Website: home-depot
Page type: customer-info-address
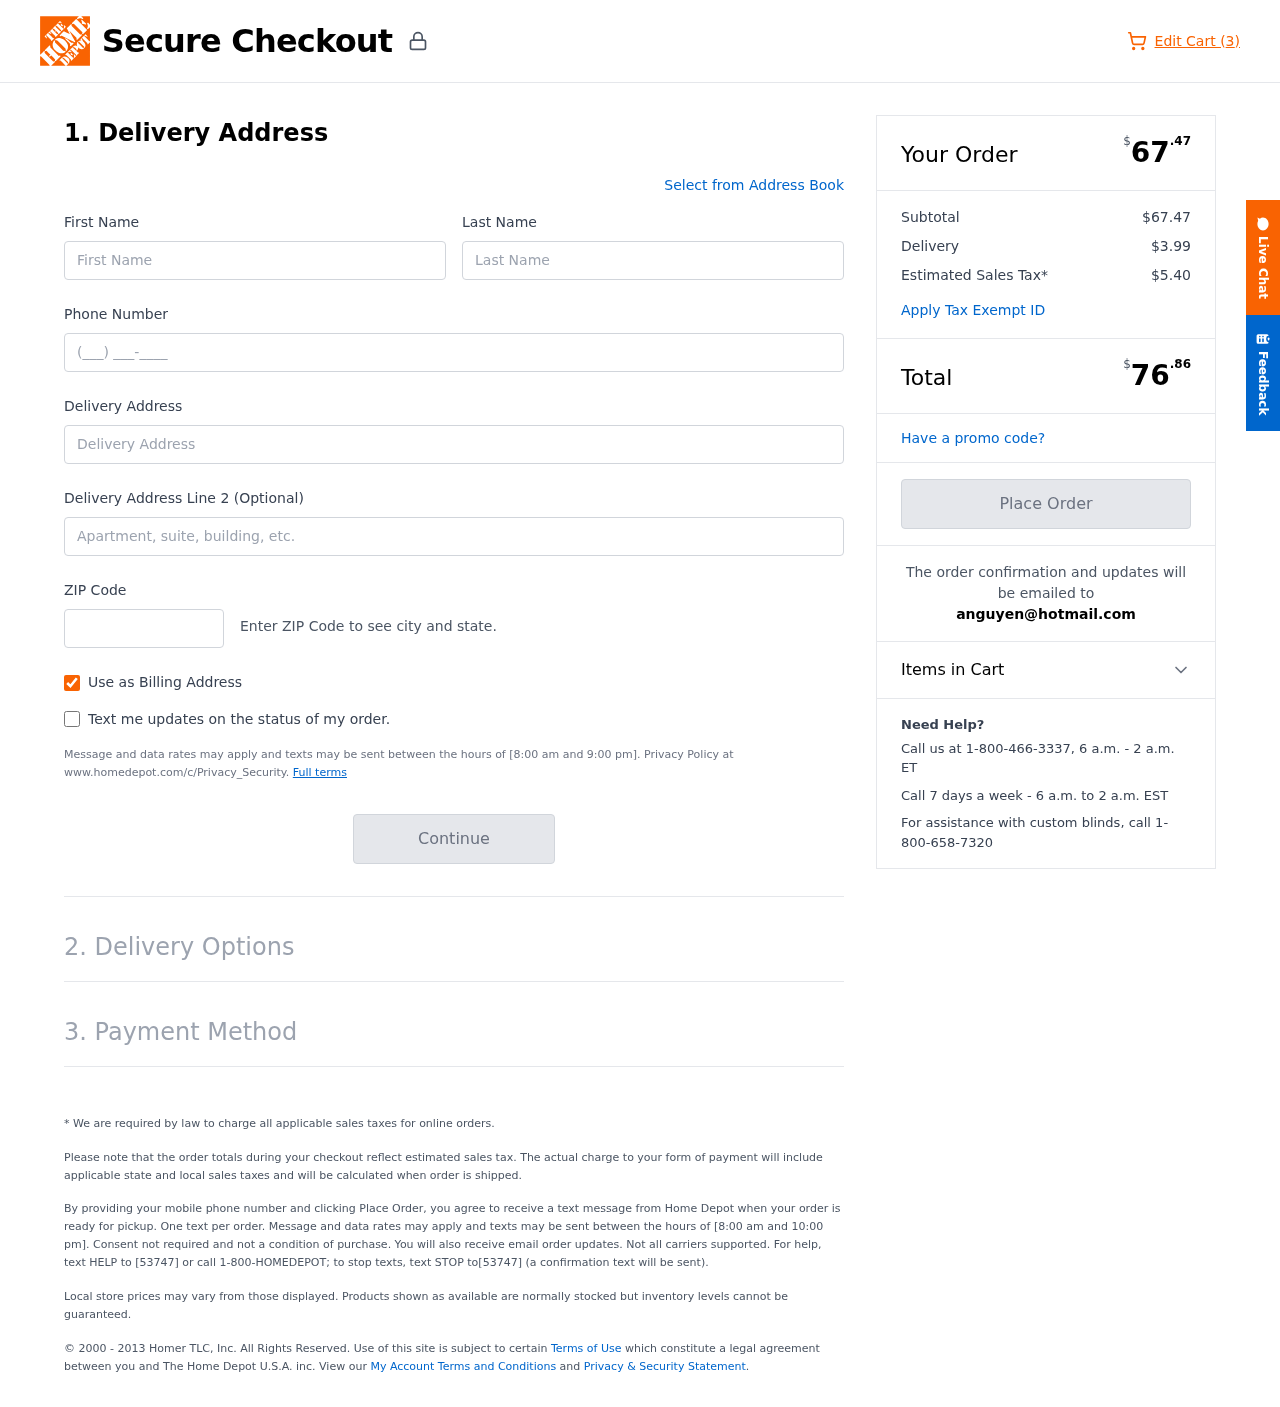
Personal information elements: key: PII_EMAIL
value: anguyen@hotmail.com
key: PII_FIRSTNAME
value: Ashley
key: PII_LASTNAME
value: Nguyen
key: PII_PHONE
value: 6787028111
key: PII_POSTCODE
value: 51274
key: PII_STREET
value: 3342 Tracy Path
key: PII_STREET2
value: Suite 734
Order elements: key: ORDER_NUM_ITEMS
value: Edit Cart (3)
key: ORDER_SUBTOTAL_HEADER
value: $67.47
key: ORDER_SUBTOTAL
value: $67.47
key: ORDER_SHIPPING_COST
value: $3.99
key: ORDER_TAX
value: $5.40
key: ORDER_TOTAL2
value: $76.86